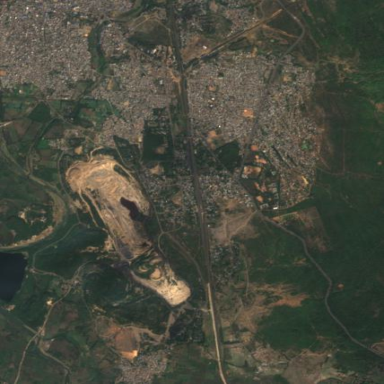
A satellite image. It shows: Quarry area.